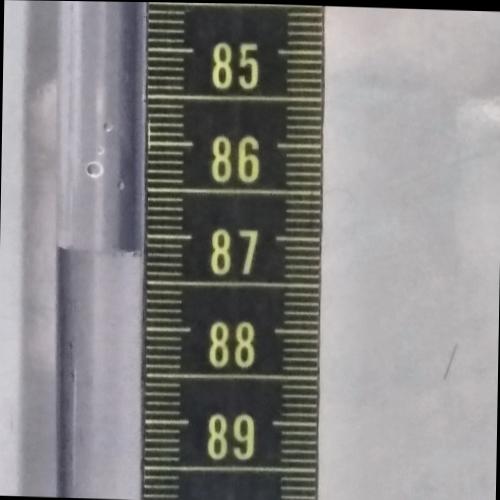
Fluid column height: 87.2 cm